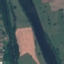
Land use / land cover: River